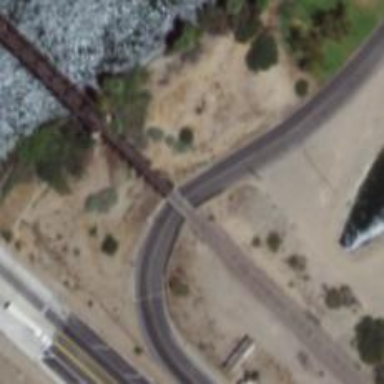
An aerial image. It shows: Bridge supported by abutments.